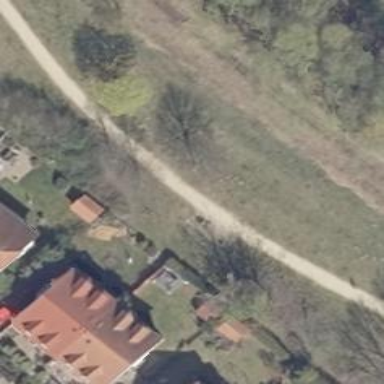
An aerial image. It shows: Compacted footway.